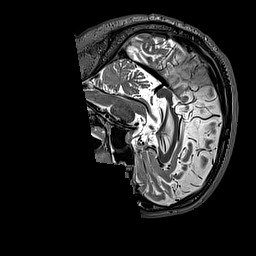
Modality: T2w
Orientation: sagittal
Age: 47
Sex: male
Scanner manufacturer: siemens
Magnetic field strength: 3 T
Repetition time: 3.2 s
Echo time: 0.567 s